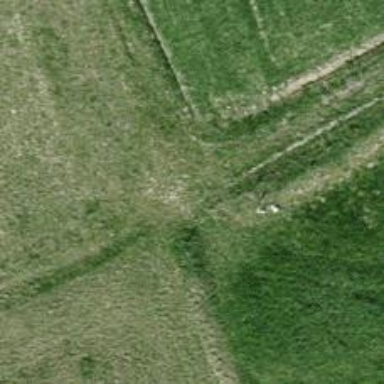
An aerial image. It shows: Grassy path.